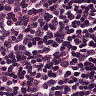
Metastatic tissue present: no